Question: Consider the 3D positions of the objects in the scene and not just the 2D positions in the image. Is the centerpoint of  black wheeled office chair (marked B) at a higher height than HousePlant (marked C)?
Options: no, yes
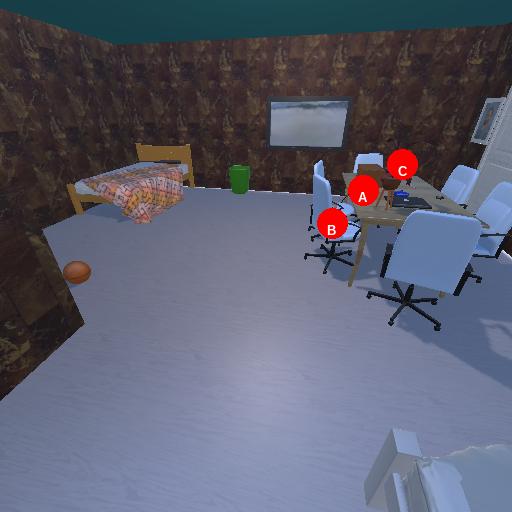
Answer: no